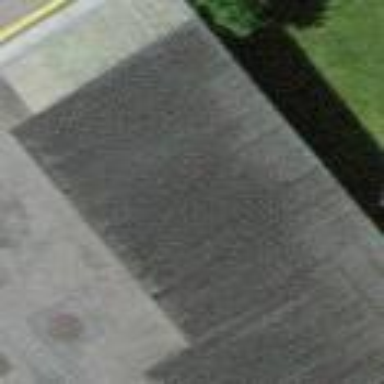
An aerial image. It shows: Garage.